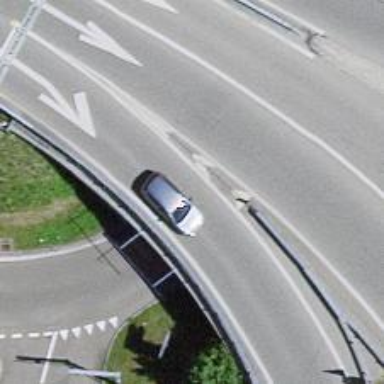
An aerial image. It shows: Trunk link road with asphalt surface.